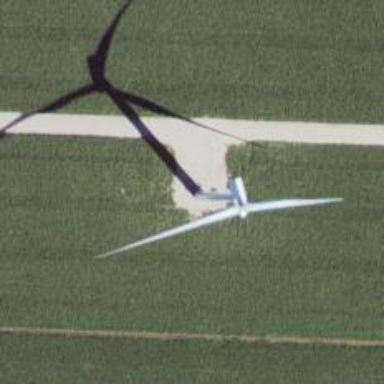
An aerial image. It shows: Wind generator using wind turbines of horizontal axis.